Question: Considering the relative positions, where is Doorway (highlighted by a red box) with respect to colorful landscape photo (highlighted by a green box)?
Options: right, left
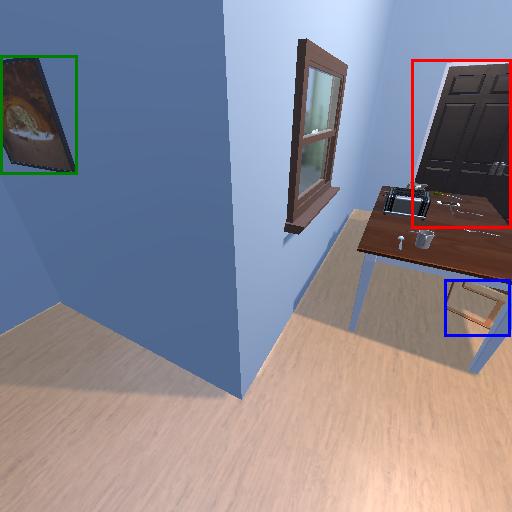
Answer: right